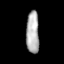
Tissue: lung
Cell type: Others
Senescence score: 0.7058
Nuclear area (px): 541
Mean DAPI intensity: 173.36